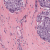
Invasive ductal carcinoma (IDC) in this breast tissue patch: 1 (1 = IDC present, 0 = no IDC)